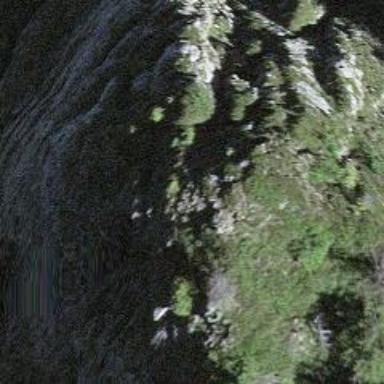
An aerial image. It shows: Peak in its natural state.